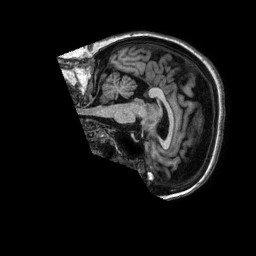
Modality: T1w
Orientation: sagittal
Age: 64
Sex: female
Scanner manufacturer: philips
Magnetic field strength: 1.5 T
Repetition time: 0.007078 s
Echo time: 0.0032 s